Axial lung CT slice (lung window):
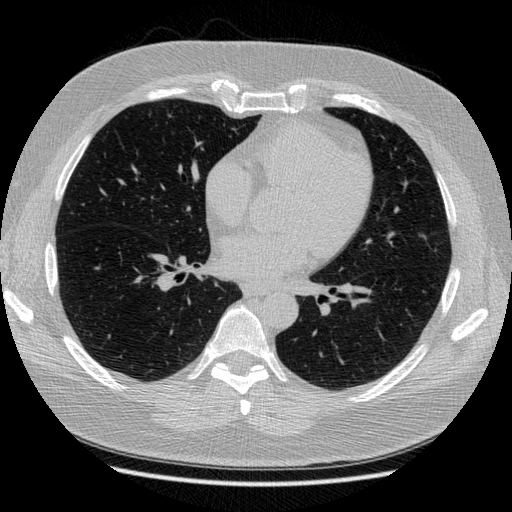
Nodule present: no